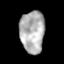
Tissue: prostate
Cell type: Epithelial cells
Senescence score: 0.3365
Nuclear area (px): 1015
Mean DAPI intensity: 176.502